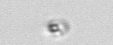
Label: detritus